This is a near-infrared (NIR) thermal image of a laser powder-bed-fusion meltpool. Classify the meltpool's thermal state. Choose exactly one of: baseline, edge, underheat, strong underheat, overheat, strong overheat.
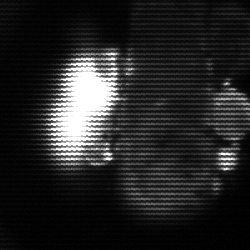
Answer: strong underheat